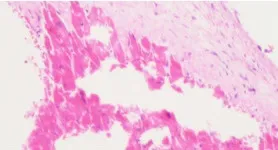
Mucoid degeneration.
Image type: pathology (masson_trichrome)